Field crop: maize
Growth stage: 2
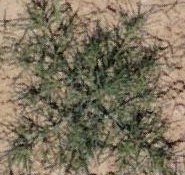
Species: salsola